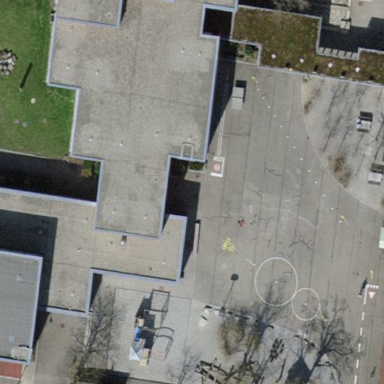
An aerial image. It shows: School building.